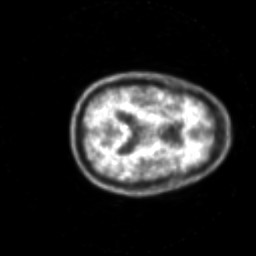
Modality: PET
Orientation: axial
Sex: male
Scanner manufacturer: siemens